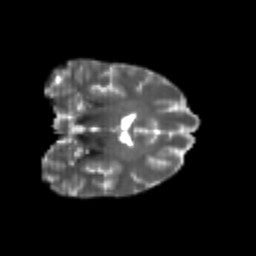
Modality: T2w
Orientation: coronal
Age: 21
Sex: female
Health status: healthy
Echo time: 0.074 s